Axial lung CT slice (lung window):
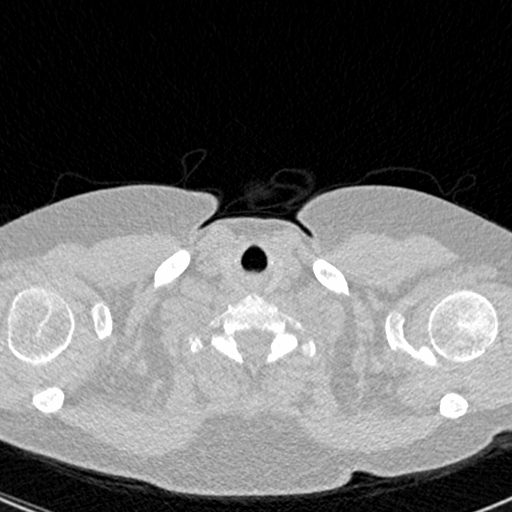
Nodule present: no